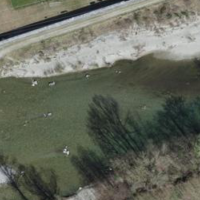
EUNIS habitat code: 15
Species observed at this site:
Columba palumbus